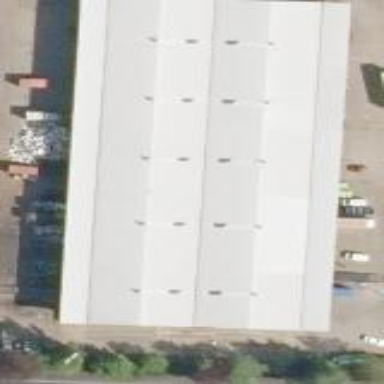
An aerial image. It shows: Industrial building.